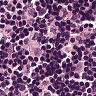
Metastatic tissue present: no